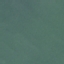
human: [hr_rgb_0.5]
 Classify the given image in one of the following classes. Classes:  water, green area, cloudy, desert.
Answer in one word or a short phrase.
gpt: water